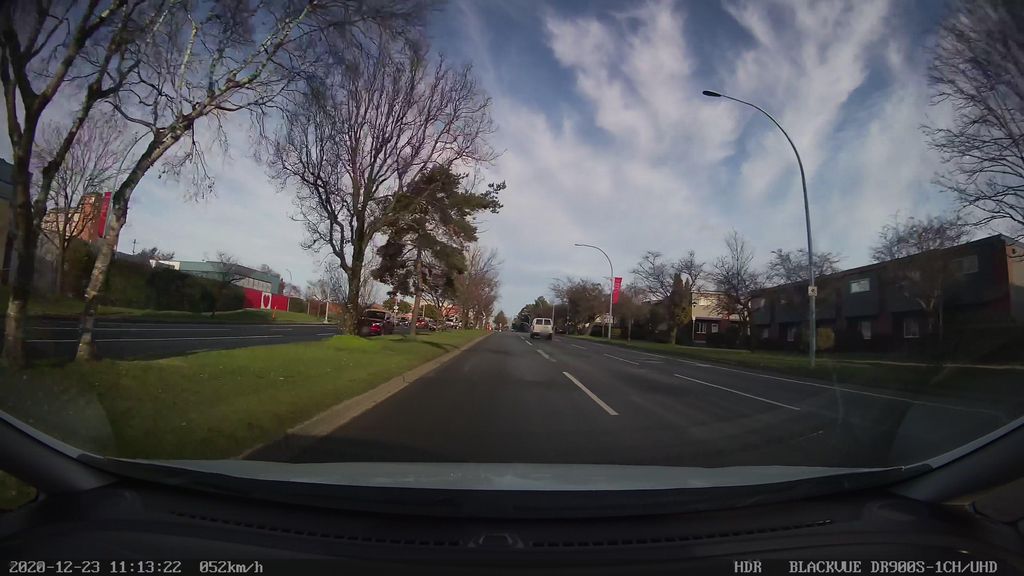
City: victoria